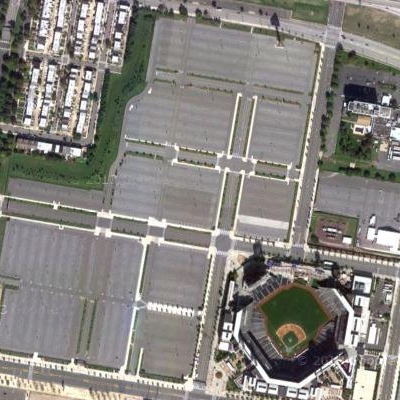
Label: gParking